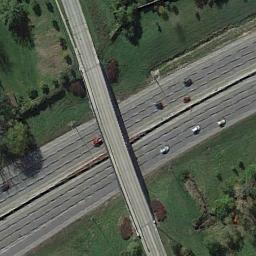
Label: overpass